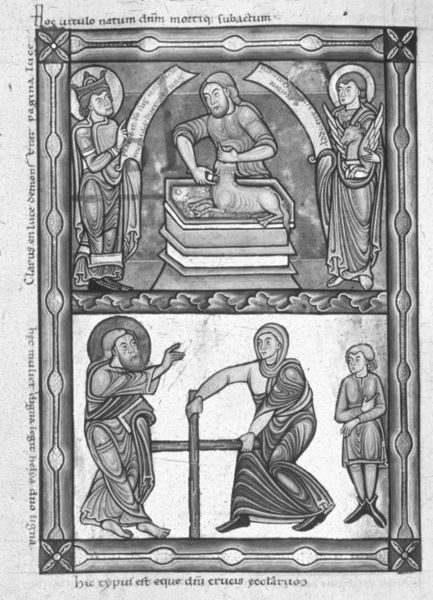
Titel: Evangeliar von Averboden
Institution: Lüttich, Universitätsbibliothek
Schlagwörter: kampf, menschen, frau, grau, holz, zeichnung, schleier, tier, ornament, bart, halten, kleidung, rahmen, bild, gewand, kind, blatt, krone, pferd, engel, schrift, bilder, könig, lamm, alter, buch, kreuz, religion, seite, schwarzweiß, text, altar, buchseite, heiligenschein, nimbus, christus, mittelalter, heilige, opfer, christentum, zeile, latein, umschrift, schriftband, buchmalerei, kreutz, opfergabe, onrament, ermann